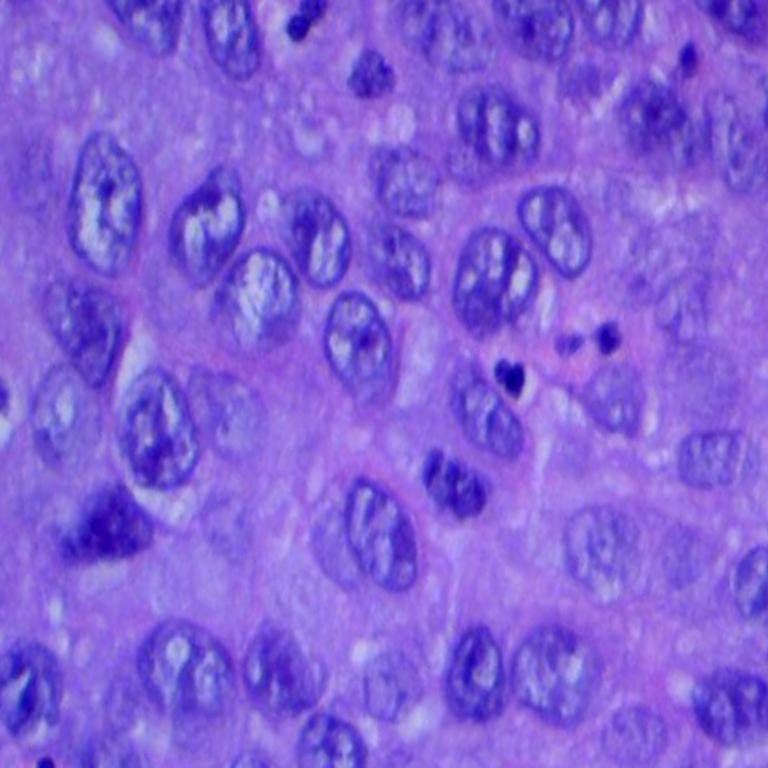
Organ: lung
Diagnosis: squamous carcinomas